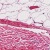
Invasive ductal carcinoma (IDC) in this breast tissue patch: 0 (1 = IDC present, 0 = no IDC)